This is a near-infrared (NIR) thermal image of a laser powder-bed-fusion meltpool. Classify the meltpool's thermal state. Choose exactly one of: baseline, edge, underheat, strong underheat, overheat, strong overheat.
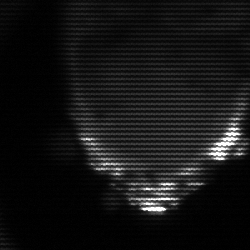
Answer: edge